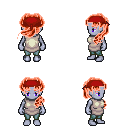
a pixel art fantasy rpg character, female body template, dark elf, purple skin, white tunic, teal pants, red princess hairstyle, red bandana, four views (front, back, left, right), 2x2 character sprite sheet, small pixel art, hard edges, no anti-aliasing